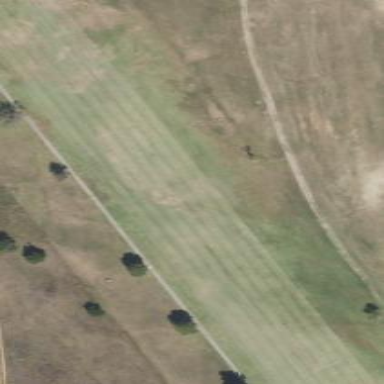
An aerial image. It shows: Golf fairway in the image.